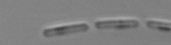
Label: Skeletonema